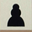
Piece: bP